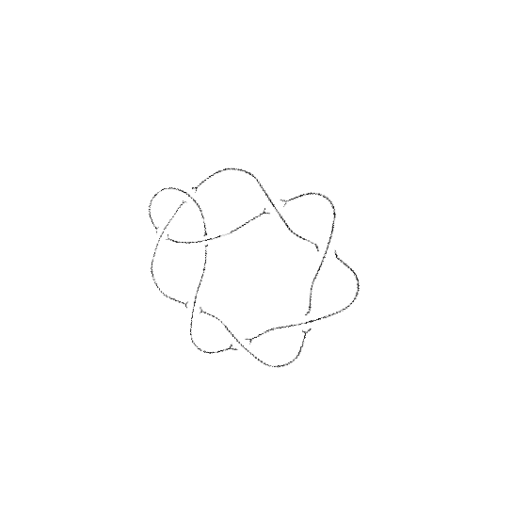
Crossing number: 8